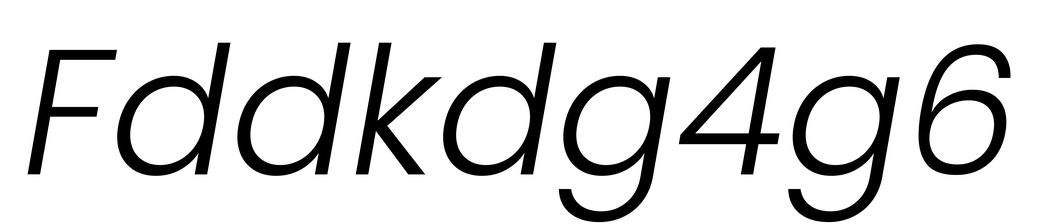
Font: Poppins-LightItalic